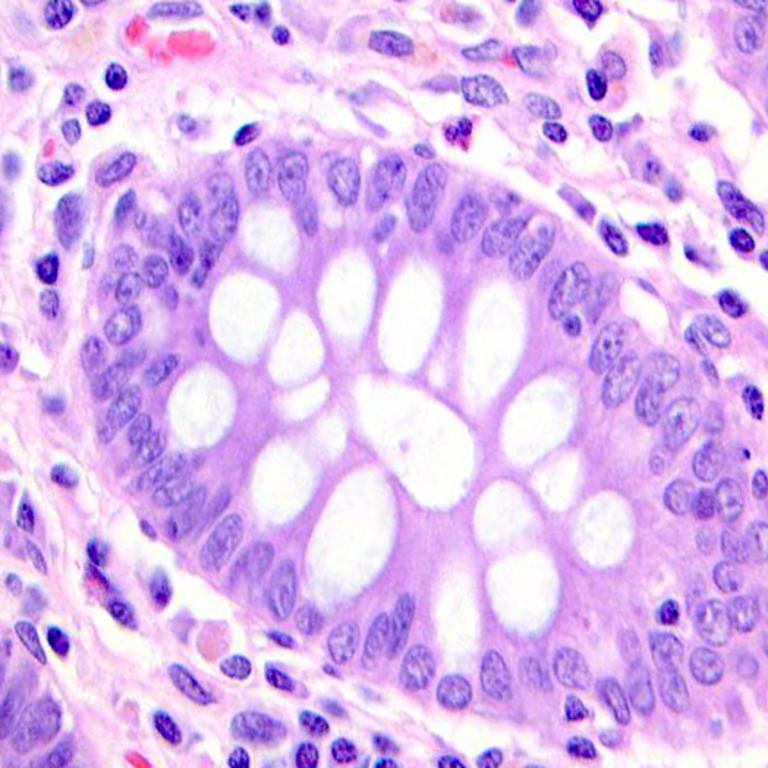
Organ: colon
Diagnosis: benign